Question: this is my code:
'''
mLayout = new QVBoxLayout;
mChart = new OpenChart(this);
setCentralWidget(mChart);
mLayout->addWidget(mChart);
mLayout->setMargin(0);
setLayout(mLayout);
QMap<QString,double> empleados;
empleados["Ana"]=5000.0;
empleados["Juan"]=6000.0;
empleados["Luis"]=7000.0;
empleados["Jorge"]=8000.0;
empleados["Francisco"]=100.0;
empleados["Mario"]=10000.0;
mChart->setTitle("sueldos");
mChart->setTipo(OpenChart::Sectores_2D);
mChart->setTipoleyenda(OpenChart::Circular);
const auto empleadosEnd=empleados.end();
for(auto i=empleados.begin();i!=empleadosEnd;++i)
{mChart->addItem(i.key(),i.value());}
'''
Output:

I want the widget to display on the whole window of mainwindow !! Help me Please !!!!!
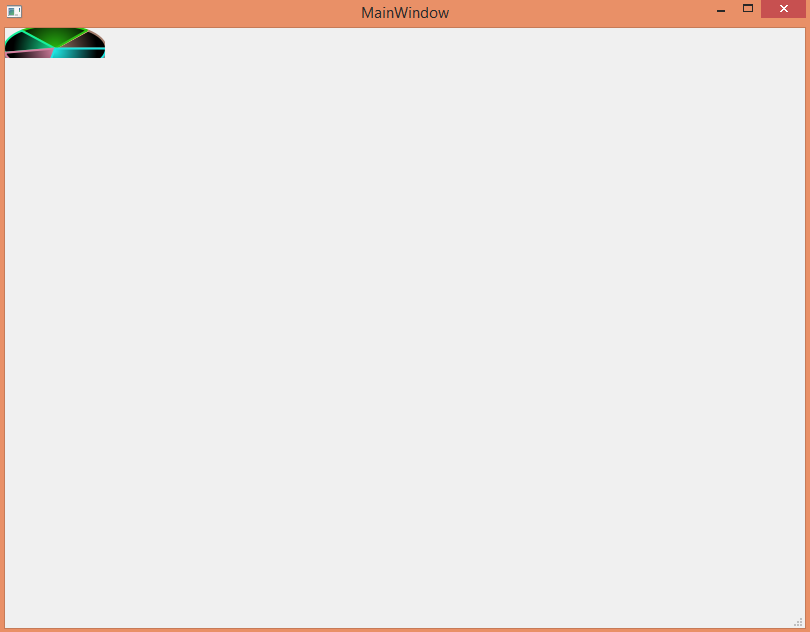
Answer: - Create a 'QWidget' with parent as your mainwindow.- Add chart widget to your vboxlayout. - Set the vBoxLayout to dummy widget created in first step.- Then assign dummy widget as central widget.
'''
mLayout = new QVBoxLayout;
QWidget *vBox = new QWidget(this);
mChart = new OpenChart(this);
mLayout->addWidget(mChart);
vBox->setLayout(mLayout);
setCentralWidget(vBox);
'''
Do not call 'setLayout' again, as the layout is already set to a 'QWidget' (vbox).